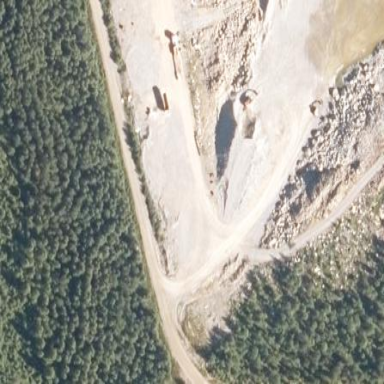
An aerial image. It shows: Quarry area.